Current action and preconditions to check: path_clear

Your task: For each precondition in the list above, predict whether it will hold at this action.

Consider the current scene as observed from the mobile robot's camera, and analyze the predicted future states of all dynamic agents (e.g., people, animals, vehicles, or any moving entities) within the NEXT SECOND.

IMPORTANT: Only answer "very likely" if you are absolutely certain—based on strong, clear evidence—that a dynamic agent will violate the precondition in the predicted future state. Do NOT answer "very likely" for unlikely, ambiguous, or low-probability risks.

Ask yourself for each precondition: Is there a high probability, with clear and convincing evidence, that the predicted future states of any dynamic agent will interfere with the predicted future state of the currently executing action within the NEXT SECOND, causing that precondition to fail?

Assess the risk level based on these predictions. Use "likely" or "very likely" if motions create a clear risk of interference.

Use "neutral" or "improbable" if agents are nearby but their predicted paths are clearly diverging or non-conflicting.

Failure Risk Categories: "very improbable", "improbable", "neutral", "likely", "very likely"

Answer Format: Output ONLY the probability_of_failure value from these categories: "very improbable", "improbable", "neutral", "likely", "very likely"

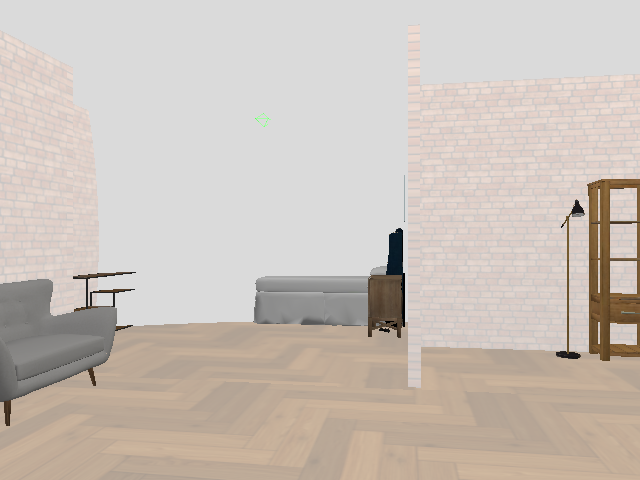

Answer: very improbable